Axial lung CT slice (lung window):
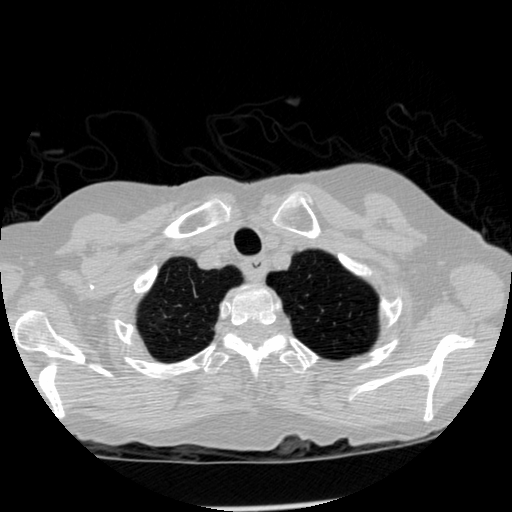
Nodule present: no